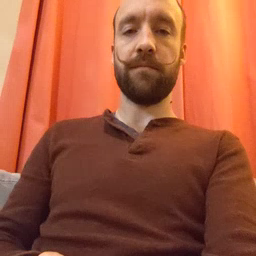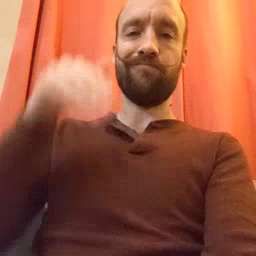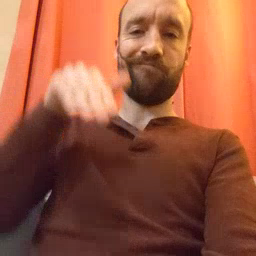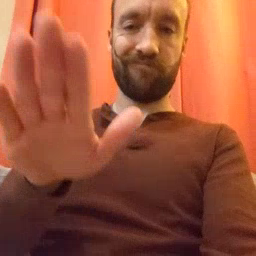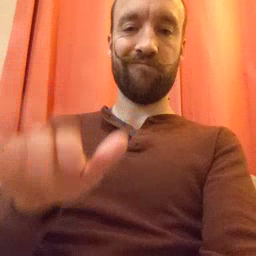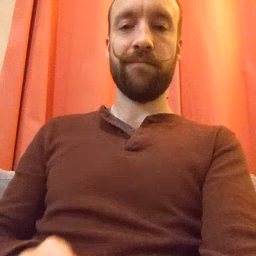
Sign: into